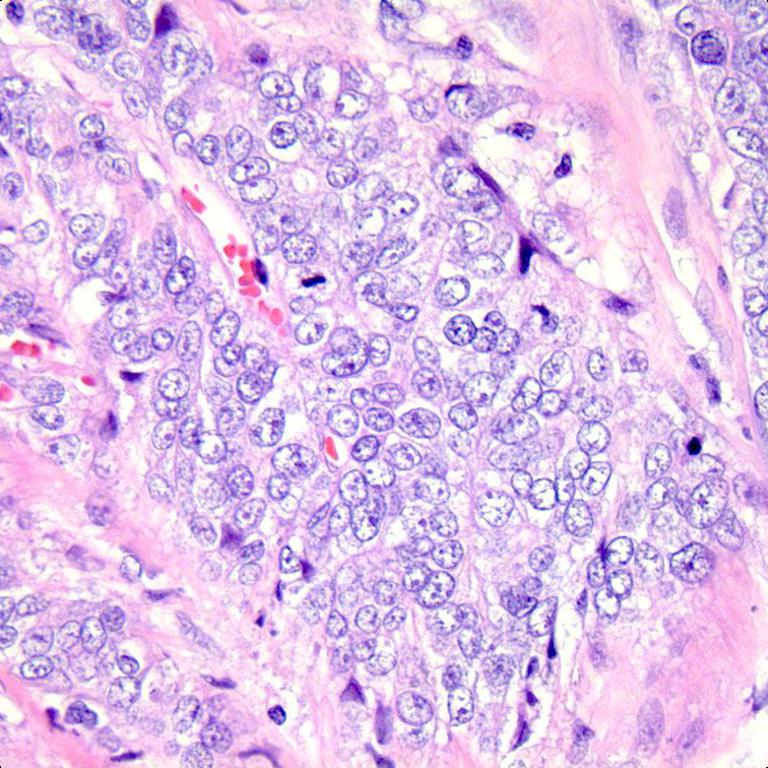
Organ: colon
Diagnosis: adenocarcinomas